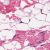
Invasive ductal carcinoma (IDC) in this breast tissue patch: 0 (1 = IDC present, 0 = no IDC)